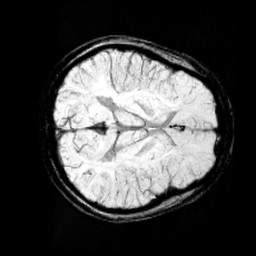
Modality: minIP
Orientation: axial
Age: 12
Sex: female
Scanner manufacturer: siemens
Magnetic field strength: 3 T
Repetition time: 0.027 s
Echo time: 0.02 s